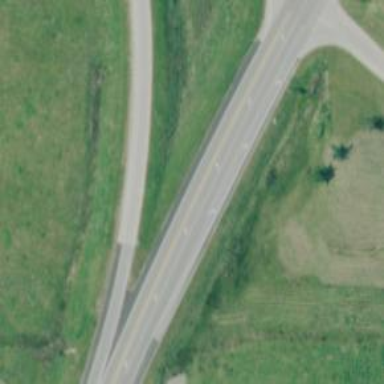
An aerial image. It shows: Asphalt road classified as trunk highway.